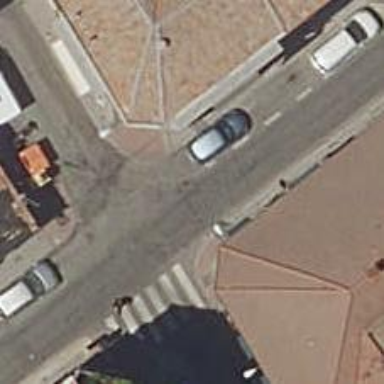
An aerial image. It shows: Unmarked crossing on the road.